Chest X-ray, PA view. Patient: 65 years old, sex F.
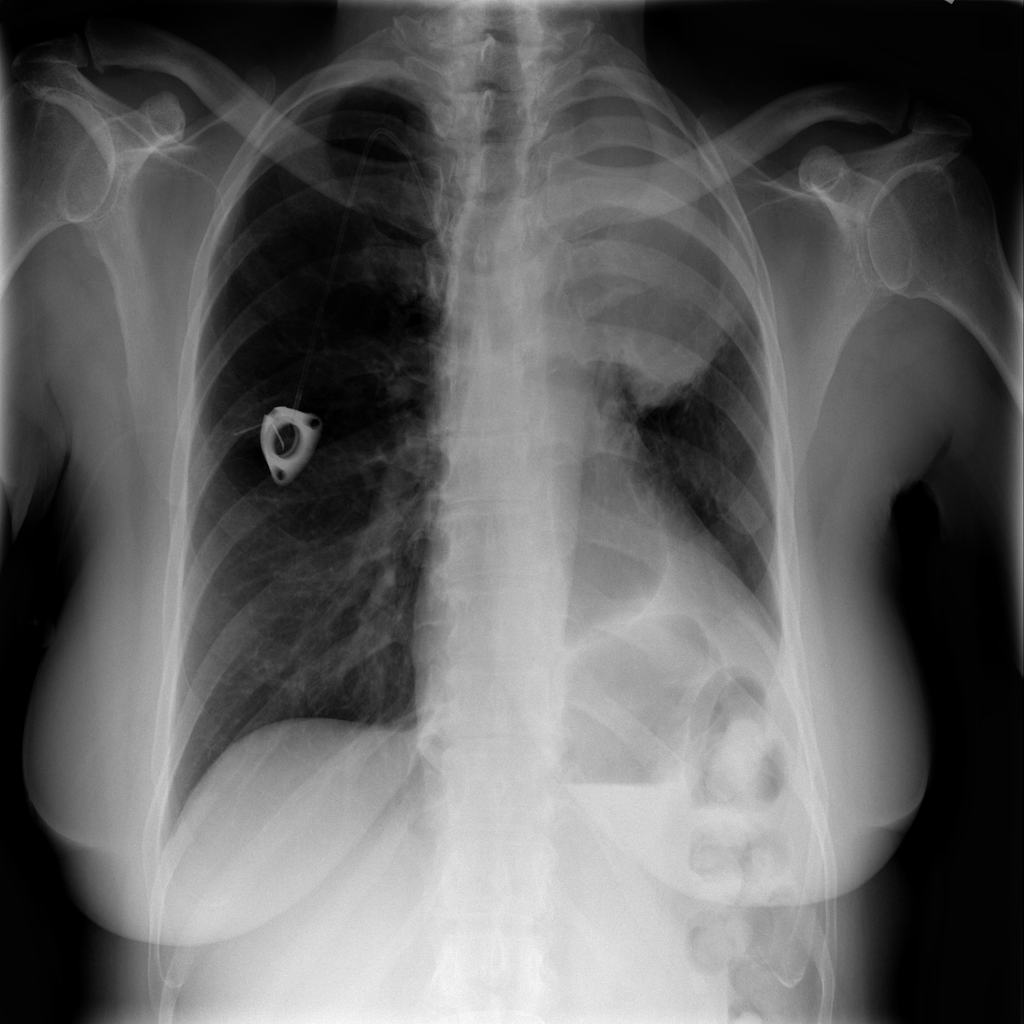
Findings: Mass